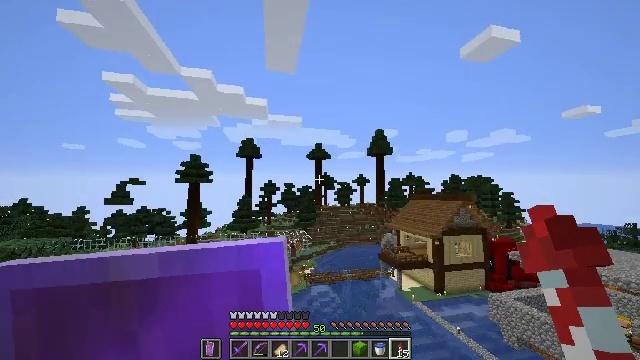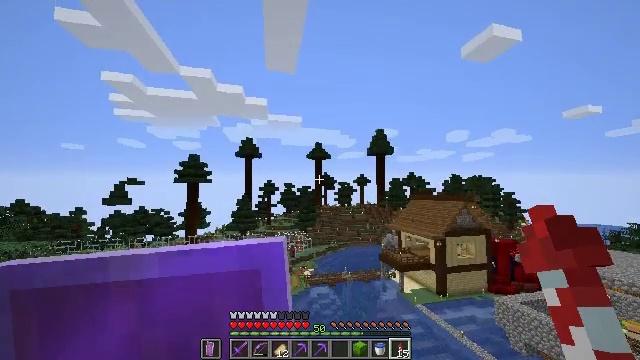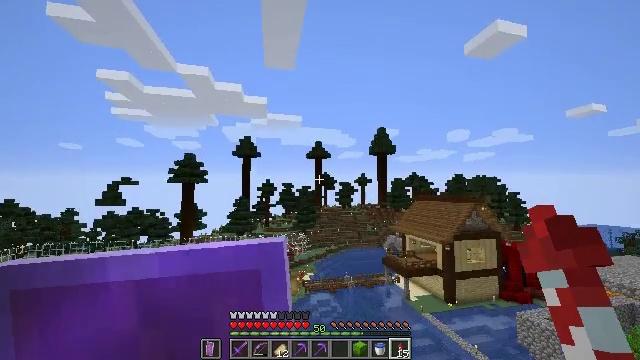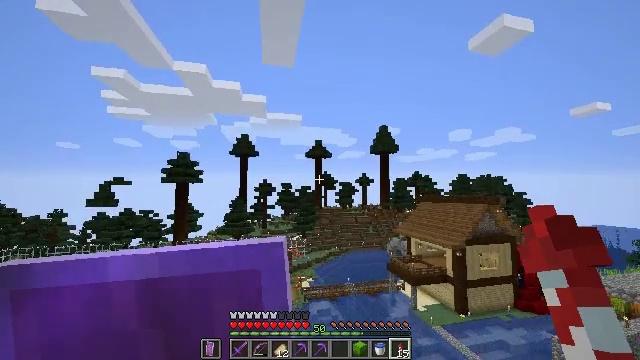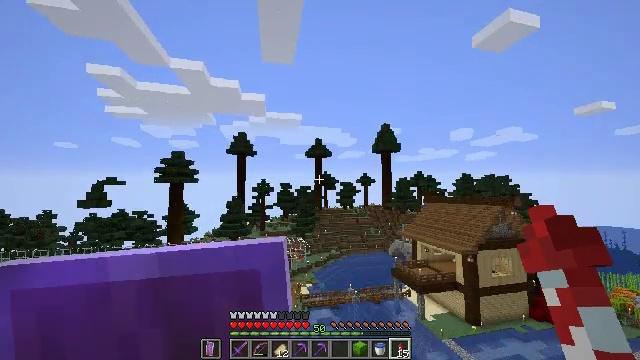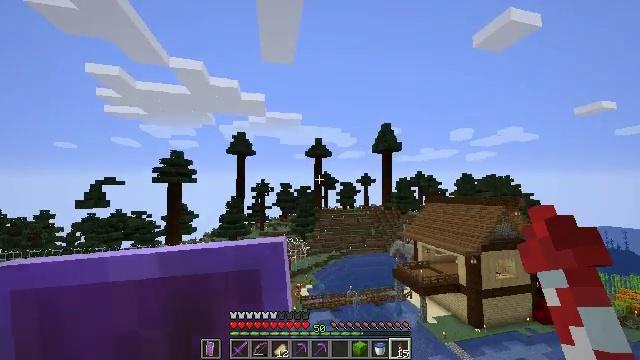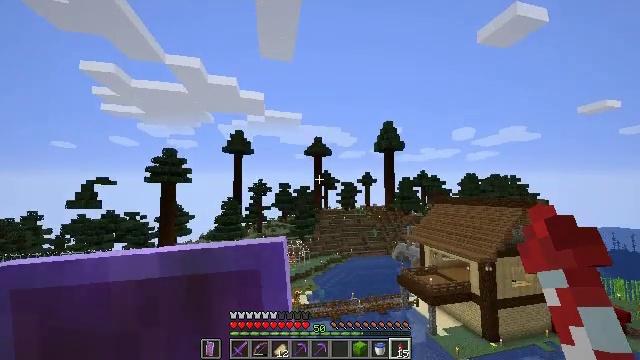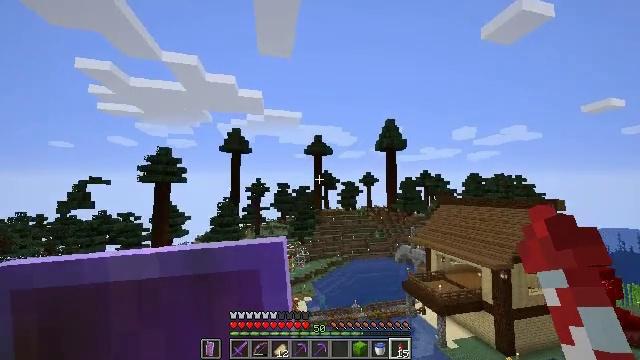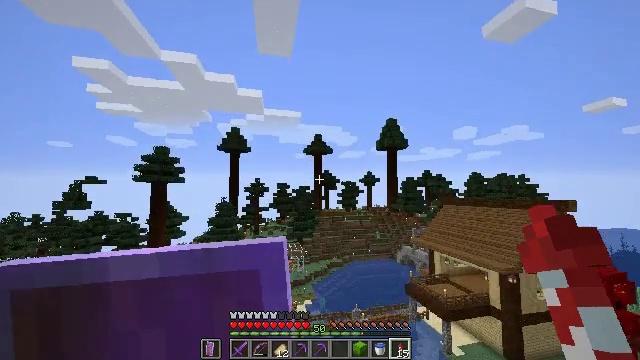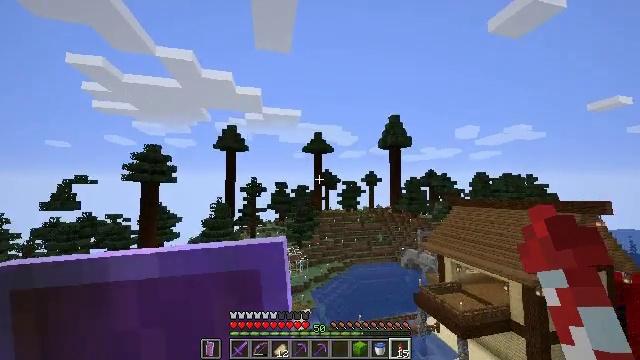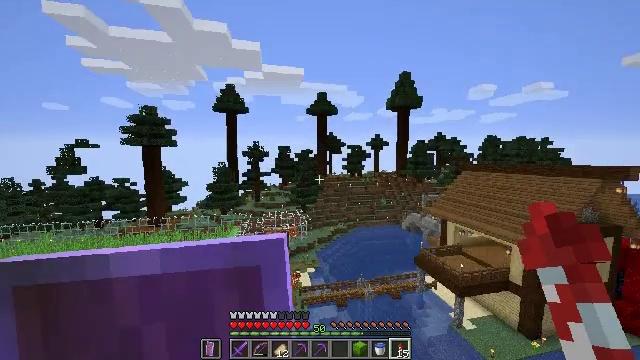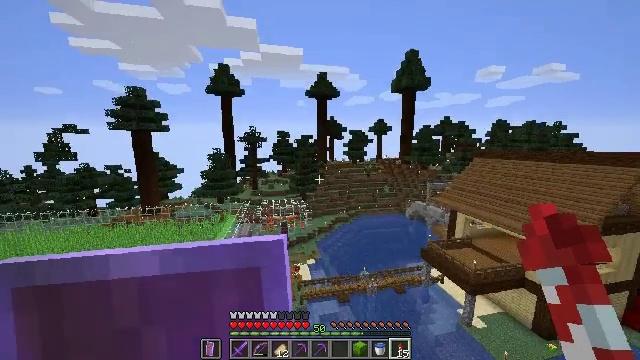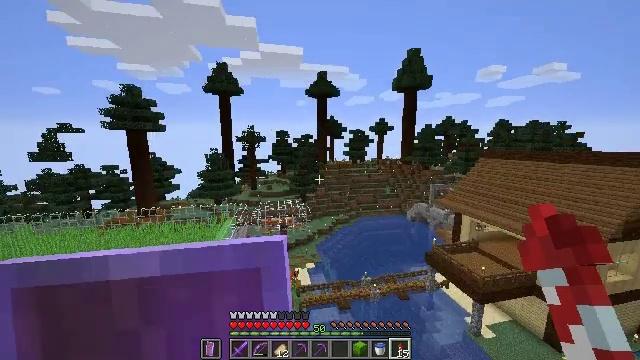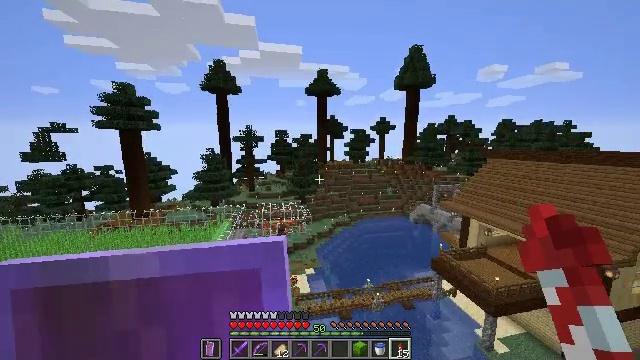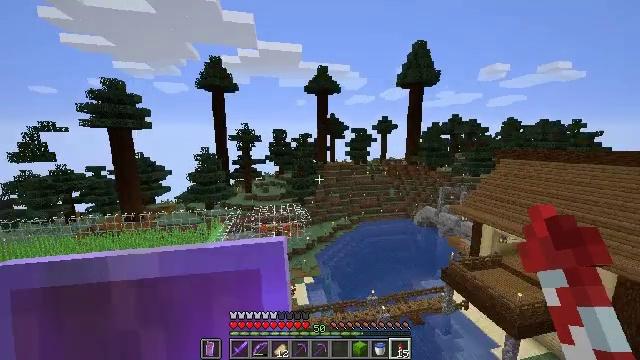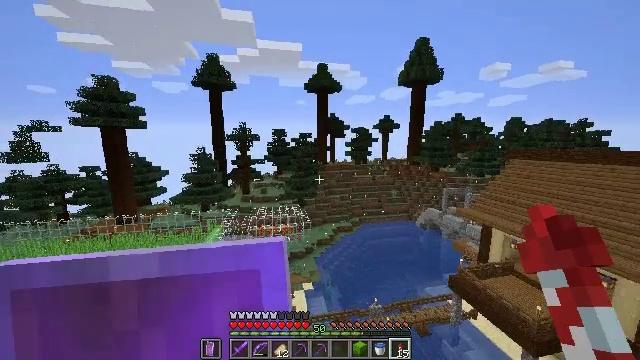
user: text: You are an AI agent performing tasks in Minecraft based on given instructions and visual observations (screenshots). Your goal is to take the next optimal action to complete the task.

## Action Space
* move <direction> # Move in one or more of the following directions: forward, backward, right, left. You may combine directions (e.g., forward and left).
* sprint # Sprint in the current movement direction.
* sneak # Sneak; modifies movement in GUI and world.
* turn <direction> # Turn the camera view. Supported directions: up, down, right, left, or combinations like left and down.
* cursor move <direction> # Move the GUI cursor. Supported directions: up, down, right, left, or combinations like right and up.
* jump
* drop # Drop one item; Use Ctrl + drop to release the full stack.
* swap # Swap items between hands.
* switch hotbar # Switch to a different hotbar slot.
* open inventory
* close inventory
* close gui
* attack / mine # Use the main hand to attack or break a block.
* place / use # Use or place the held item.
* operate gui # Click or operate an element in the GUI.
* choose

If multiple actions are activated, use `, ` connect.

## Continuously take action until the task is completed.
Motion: motion action
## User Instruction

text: Break the shulker box to collect it.
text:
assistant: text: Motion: move forward, sprint
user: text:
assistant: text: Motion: move forward, sprint
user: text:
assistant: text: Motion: move forward, sprint
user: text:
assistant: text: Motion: move forward, sprint
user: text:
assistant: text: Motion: move forward, sprint
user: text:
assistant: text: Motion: move forward, sprint
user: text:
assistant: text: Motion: move forward, sprint
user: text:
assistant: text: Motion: move forward, sprint
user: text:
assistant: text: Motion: move forward, sprint
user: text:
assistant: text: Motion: move forward, sprint, turn left and down
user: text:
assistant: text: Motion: move forward, sprint, turn down
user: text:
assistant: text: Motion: move forward, sprint
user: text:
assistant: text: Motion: move forward, sprint
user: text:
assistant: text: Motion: move forward, sprint
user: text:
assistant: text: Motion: move forward, sprint
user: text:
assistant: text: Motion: move forward, sprint
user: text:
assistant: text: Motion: move forward, sprint
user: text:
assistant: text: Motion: move forward, sprint
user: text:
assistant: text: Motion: move forward, sprint
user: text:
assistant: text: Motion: move forward, sprint
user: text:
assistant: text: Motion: move forward, sprint
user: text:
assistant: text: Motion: move forward, sprint, turn right
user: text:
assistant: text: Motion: move forward, turn right and up
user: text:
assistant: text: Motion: turn right and up
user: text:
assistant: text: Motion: turn right
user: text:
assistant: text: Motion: turn right
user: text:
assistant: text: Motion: turn right
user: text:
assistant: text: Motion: turn right
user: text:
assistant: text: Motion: turn right
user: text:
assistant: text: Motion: turn right